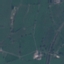
Land use / land cover: Pasture